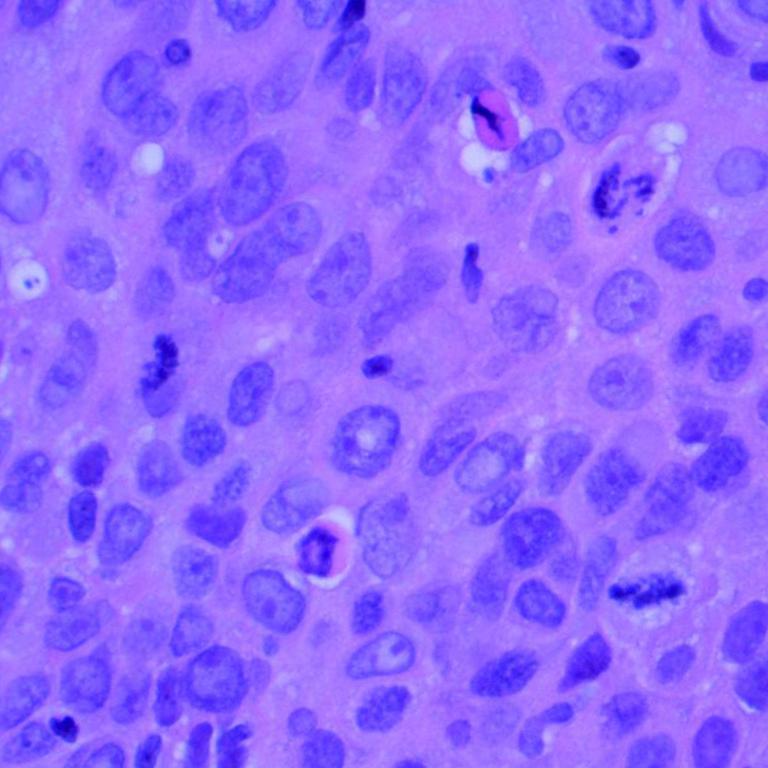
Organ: lung
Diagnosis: squamous carcinomas